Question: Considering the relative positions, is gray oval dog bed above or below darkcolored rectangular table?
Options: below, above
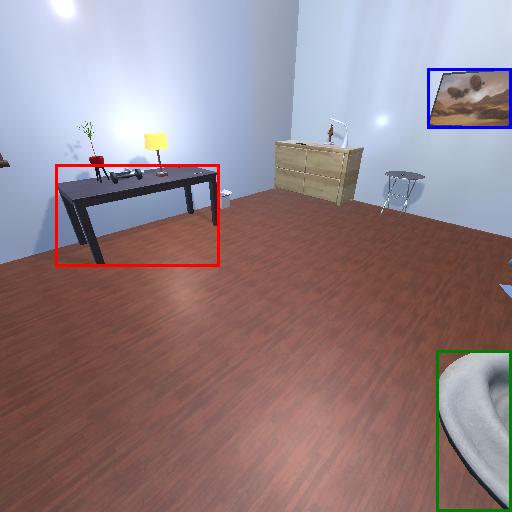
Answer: below